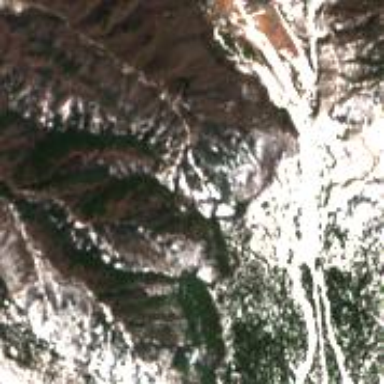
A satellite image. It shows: Winter sports area for skiing activities.